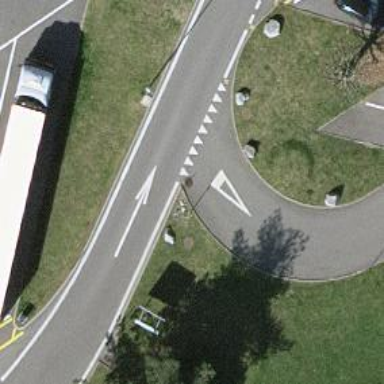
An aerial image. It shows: Road with "give way" sign.